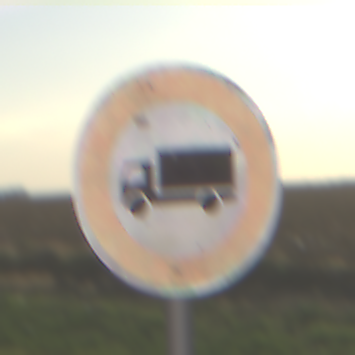
Verkehrszeichen: VerbotFuerKraftfahrzeugeUeberDreiKommaFuenfTonnen
Umgebung: Outdoor, Nature
Tageszeit: SunriseSunset
Wetter: Clear
Licht: Natural
Jahreszeit: NotSpecified
Kontrast: HighContrast